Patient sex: M
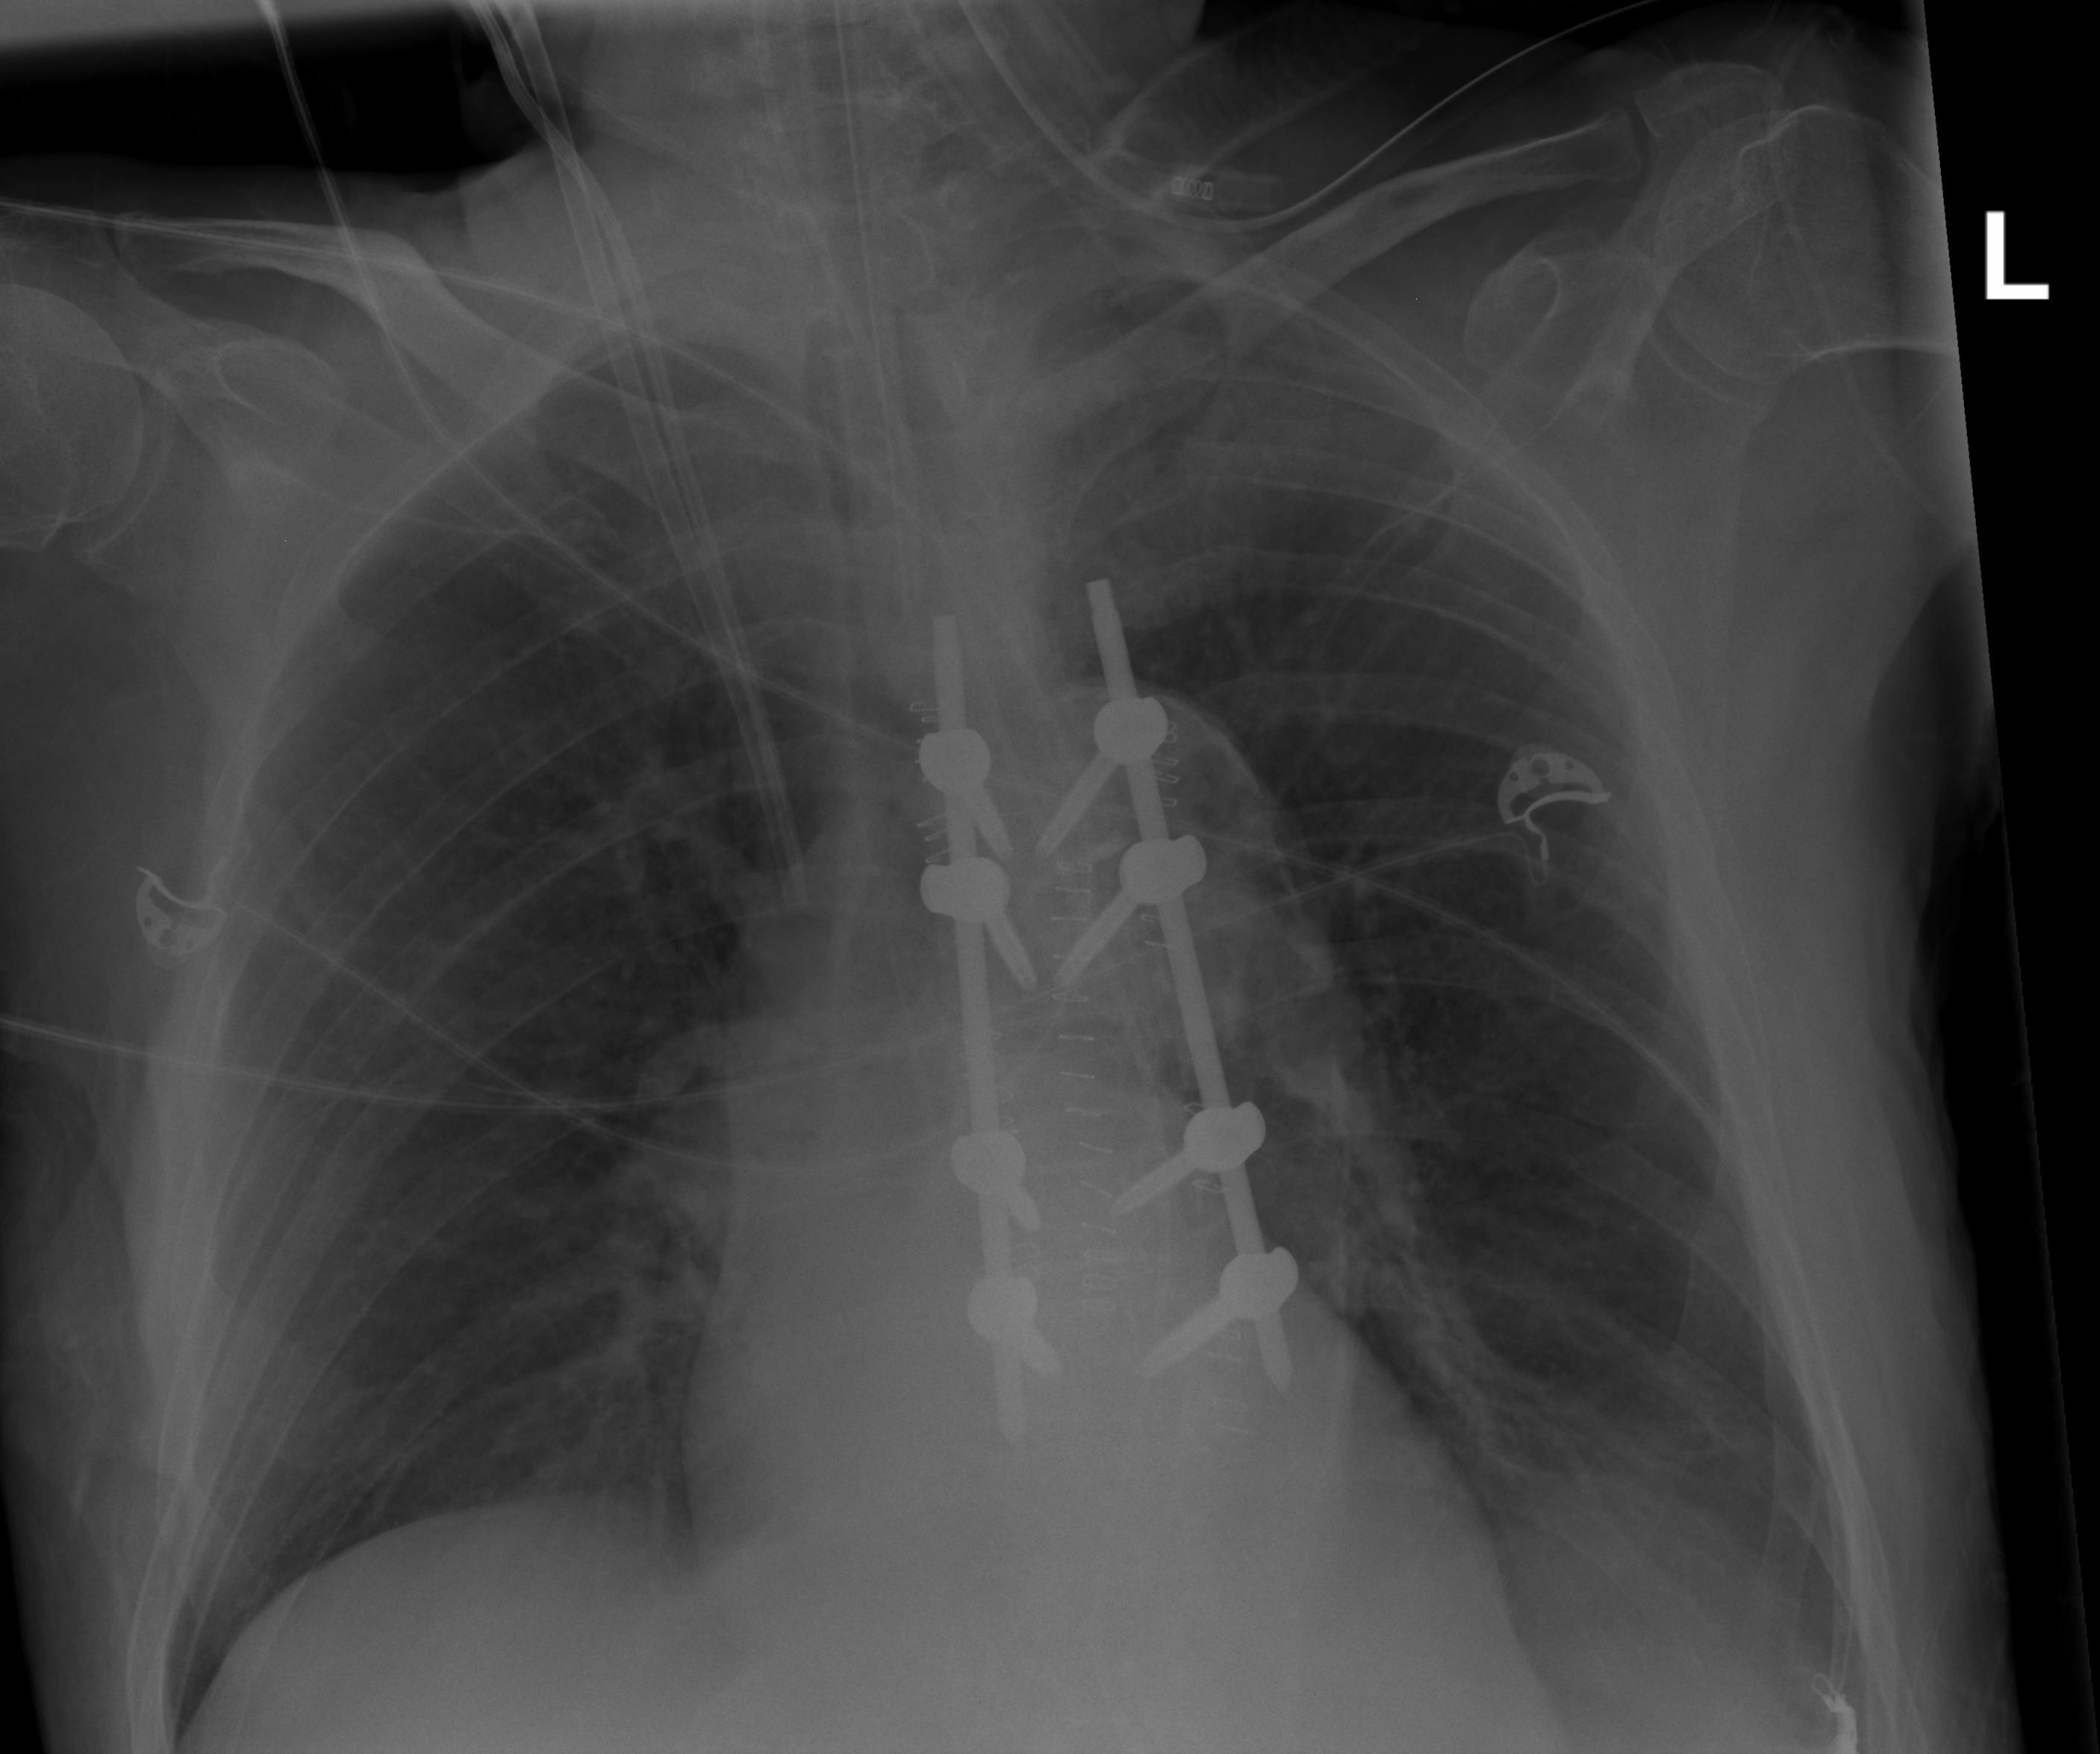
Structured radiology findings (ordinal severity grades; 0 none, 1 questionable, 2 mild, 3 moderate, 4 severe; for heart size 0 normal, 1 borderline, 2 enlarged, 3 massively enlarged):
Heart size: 0
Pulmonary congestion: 0
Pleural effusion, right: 0
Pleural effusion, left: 2
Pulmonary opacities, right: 0
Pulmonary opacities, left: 0
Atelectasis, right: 0
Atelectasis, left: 2